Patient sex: M
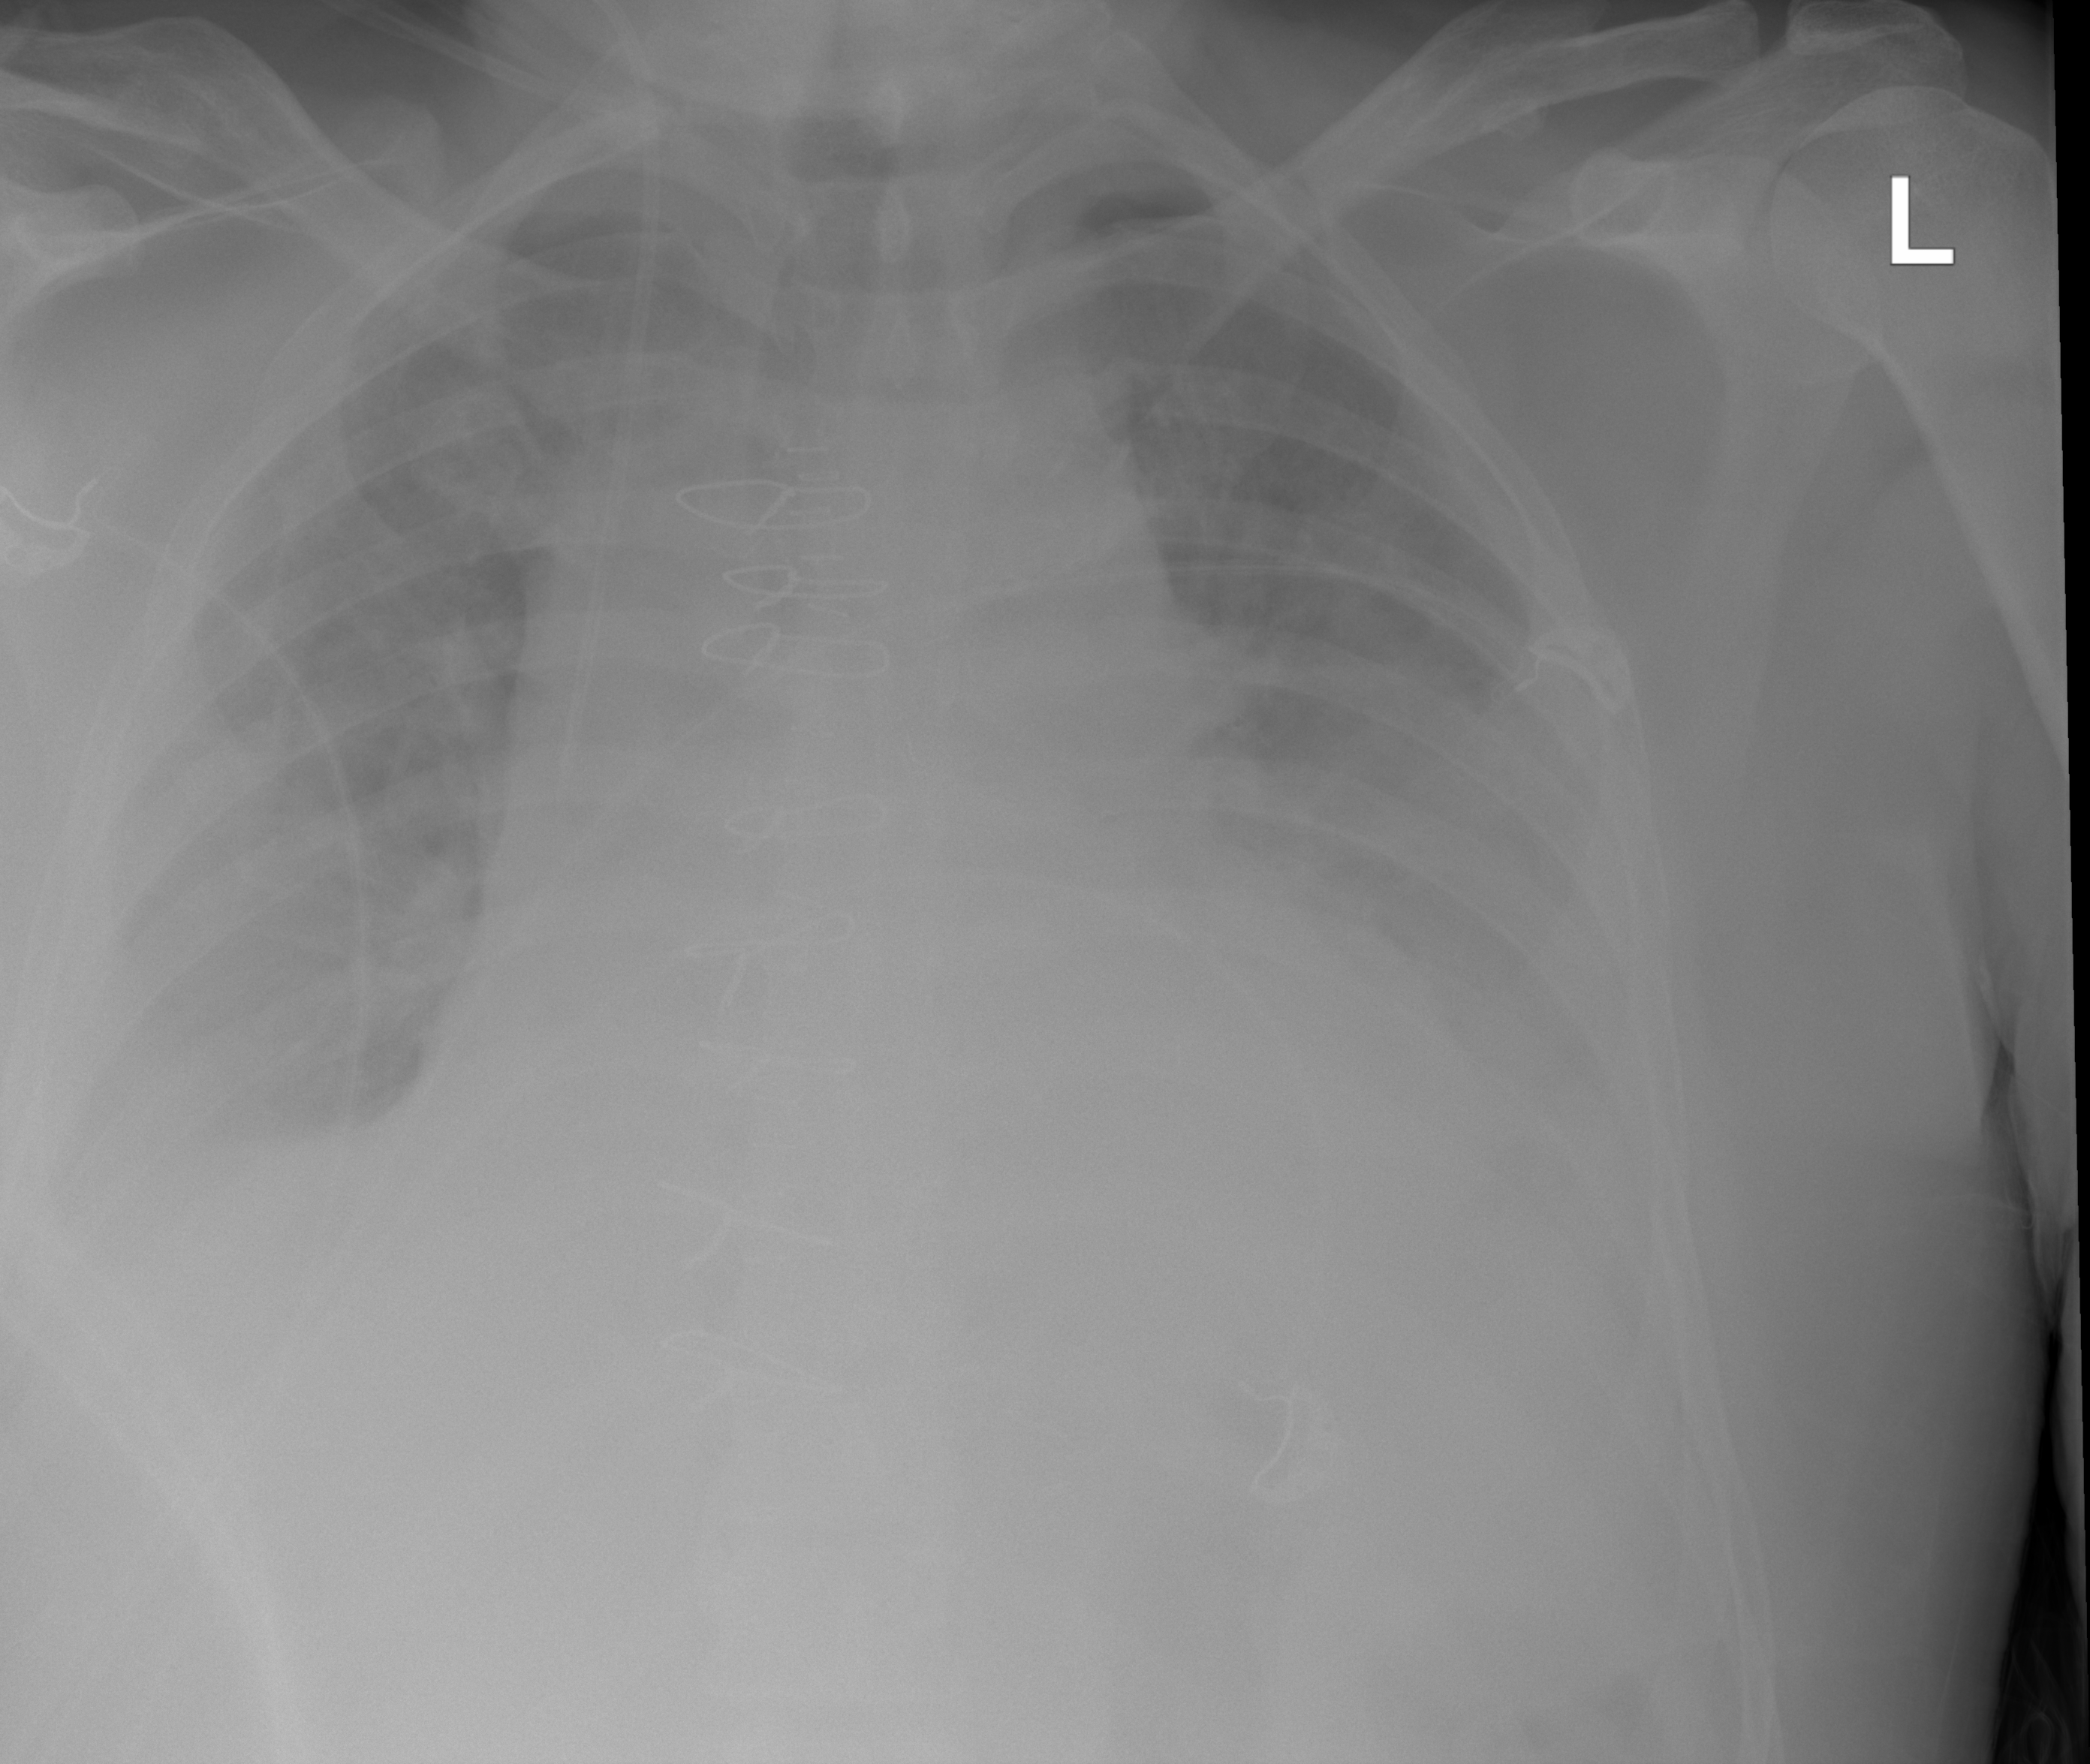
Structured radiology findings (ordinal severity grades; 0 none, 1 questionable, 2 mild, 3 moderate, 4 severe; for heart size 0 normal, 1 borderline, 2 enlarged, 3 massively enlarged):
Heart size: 2
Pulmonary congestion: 0
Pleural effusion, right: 2
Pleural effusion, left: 3
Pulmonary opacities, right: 0
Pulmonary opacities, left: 0
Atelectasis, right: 2
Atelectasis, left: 3